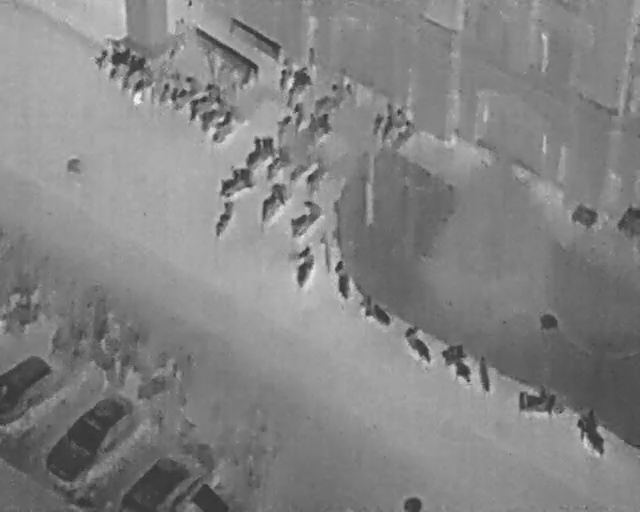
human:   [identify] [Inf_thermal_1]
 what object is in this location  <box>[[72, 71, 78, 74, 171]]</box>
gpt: <ref>1 medium bicycle at the bottom right</ref>